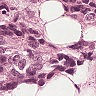
Metastatic tissue present: yes